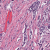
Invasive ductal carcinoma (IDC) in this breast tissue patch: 1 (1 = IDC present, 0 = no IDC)